Question: I have a button and a div in a ngfor loop
and I want each button to be able to show and hide the div each time i click on it
the problem is that I don't already know the number of buttons and div it depends on the data in my database. just want every button to be responsible on the div next to it:
here is the code:
'''
<div *ngFor="let par1 of lstUser1">
<button id="bt2" class="arrow2" (click)="arrowButton('bt2')">
my button
</button>
<div>
my div to show and hide
</div>
</div>
'''
and here is an example of the design i'm trying to make

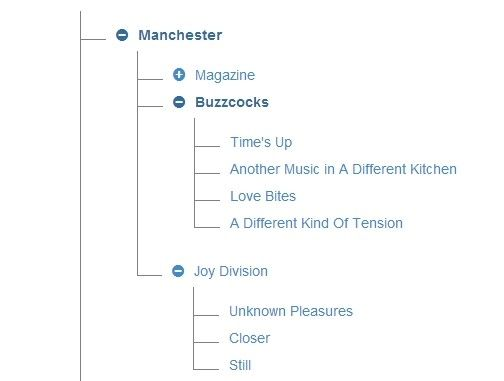
Answer: Yuo can use for show and hide div
> *ngIf
'''
<div *ngFor="let par1 of lstUser1">
<button id="bt2" class="arrow2"
(click)="changeMyDivStatus()">
my button
</button>
<div *ngIf="showMyDiv">
my div to show and hide
</div>
</div>
'''
as boolean variable
'''
changeMyDivStatus(){
showMyDiv = !showMyDiv;
}
'''